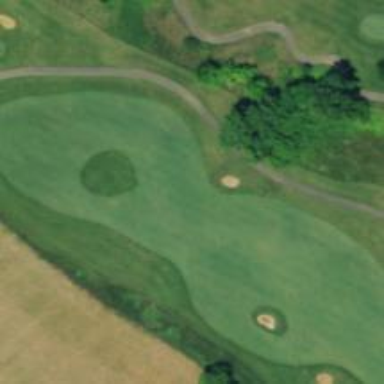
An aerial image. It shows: Path for both road and golf.